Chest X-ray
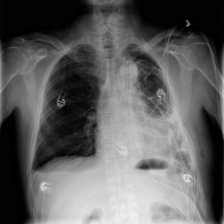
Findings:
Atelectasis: negative
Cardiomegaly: negative
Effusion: positive
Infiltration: negative
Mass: negative
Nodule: negative
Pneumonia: negative
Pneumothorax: positive
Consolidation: negative
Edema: negative
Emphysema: positive
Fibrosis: negative
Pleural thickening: negative
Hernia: negative